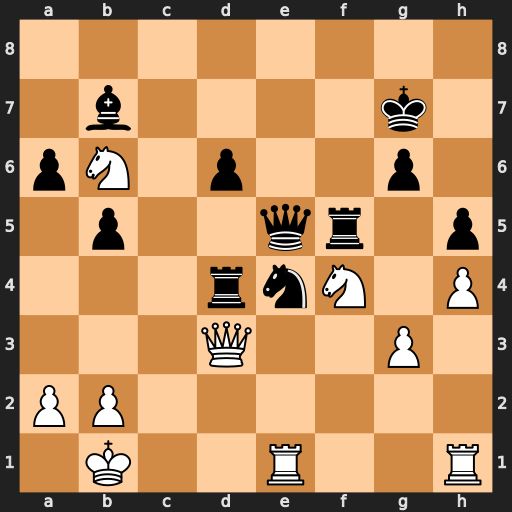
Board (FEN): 8/1b4k1/pN1p2p1/1p2qr1p/3rnN1P/3Q2P1/PP6/1K2R2R
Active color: w
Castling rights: -
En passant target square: -
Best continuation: Qxd4 Rxf4 Qxe5+ dxe5 gxf4